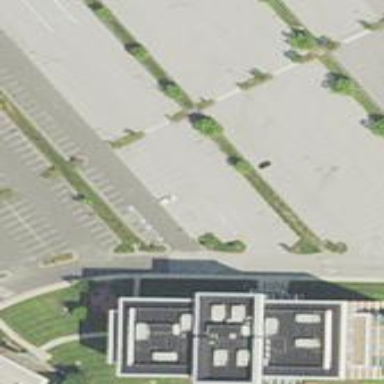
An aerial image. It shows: Parking space is available.